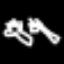
Label: fork